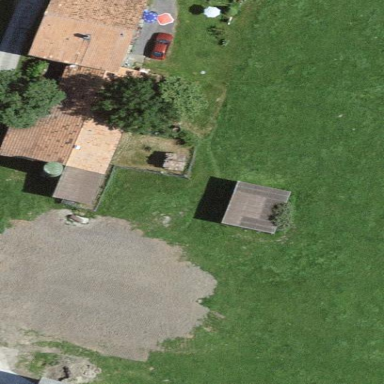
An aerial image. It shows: Farmyard area.